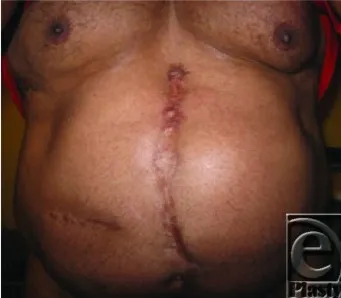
(b) 2-year postoperative appearance following ileostomy reversal and central abdominal closure by components separation (note the improved nutritional status of the patient.
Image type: medical_photograph (other_medical_photograph)